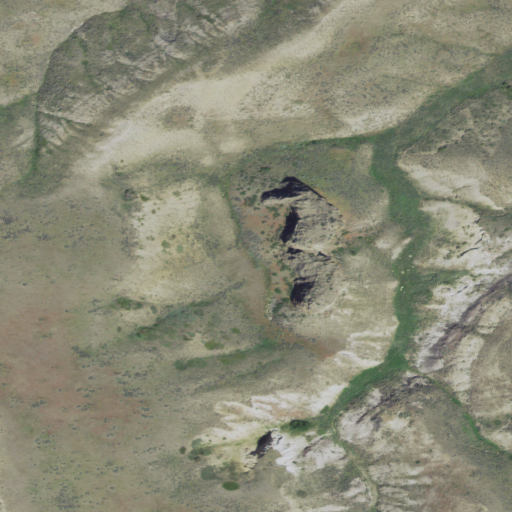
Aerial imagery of mountain in Montana named Black Rock containing grassland and shrub